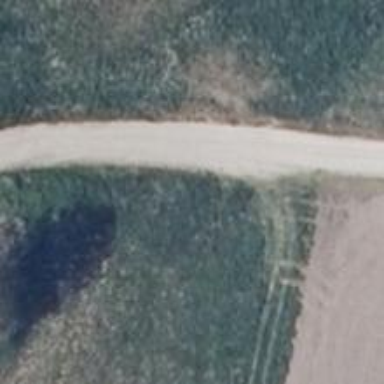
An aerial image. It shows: Sandy track road with grade3 tracktype.